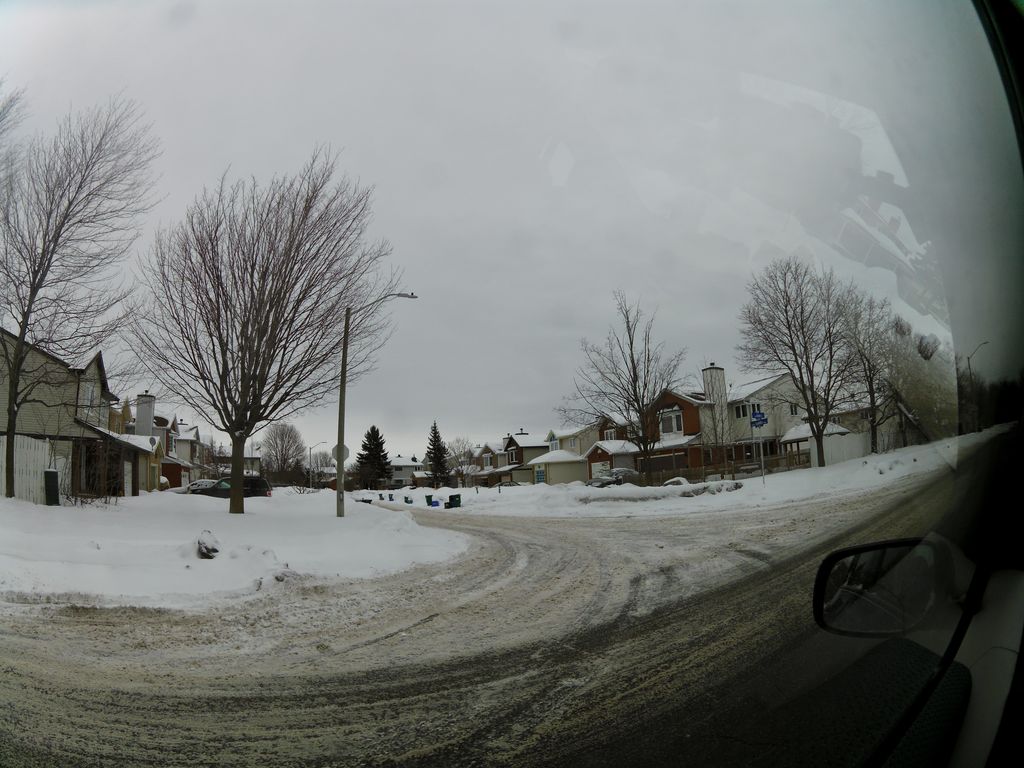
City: ottawa-gatineau